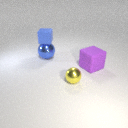
small yellow metal sphere to the right of large blue metal sphere